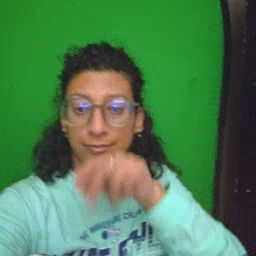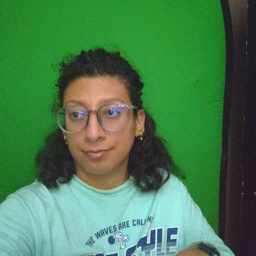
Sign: goose